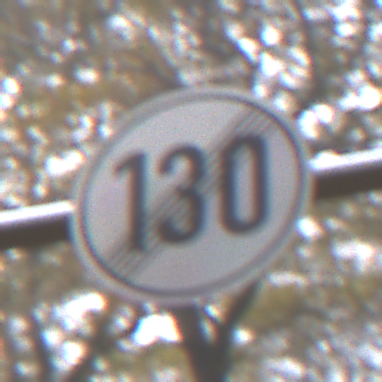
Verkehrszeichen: EndeGeschwindigkeit130
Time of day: MorningAfternoon
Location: Outdoor (Nature)
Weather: Overcast
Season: Autumn
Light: Natural